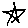
Label: star